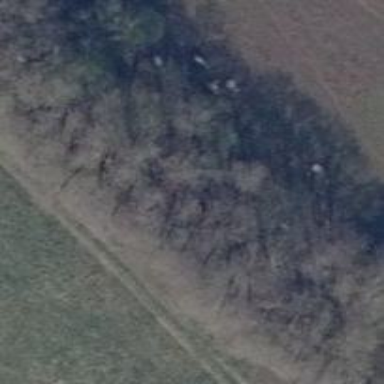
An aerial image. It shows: Row of trees in natural setting.